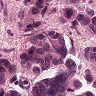
Metastatic tissue present: yes